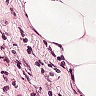
Metastatic tissue present: yes